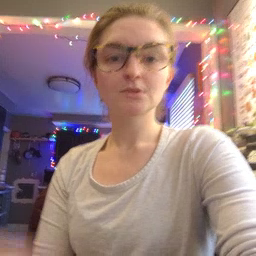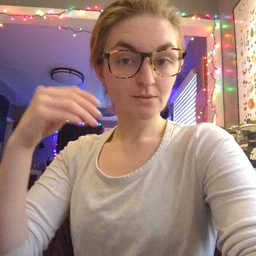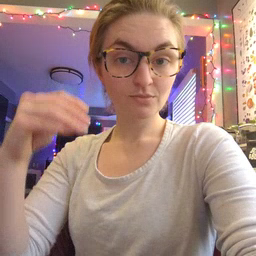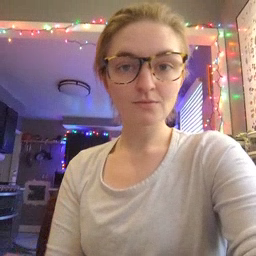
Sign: store